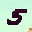
Label: 5